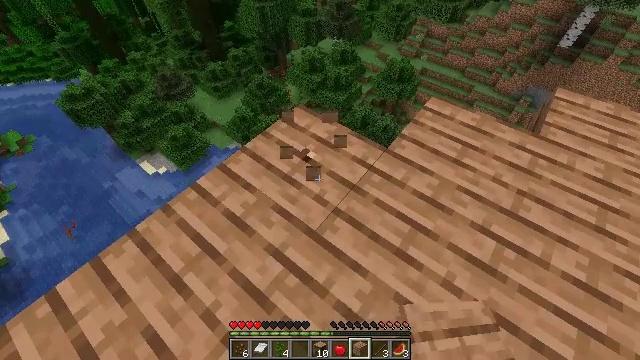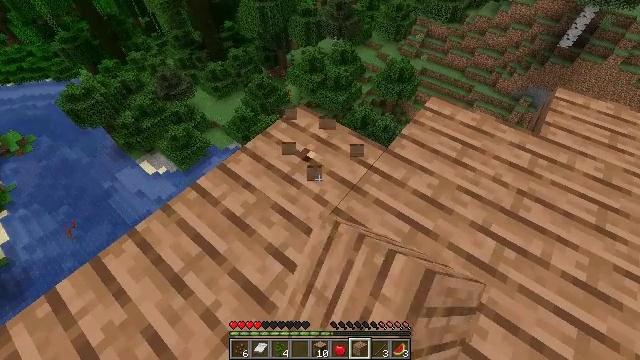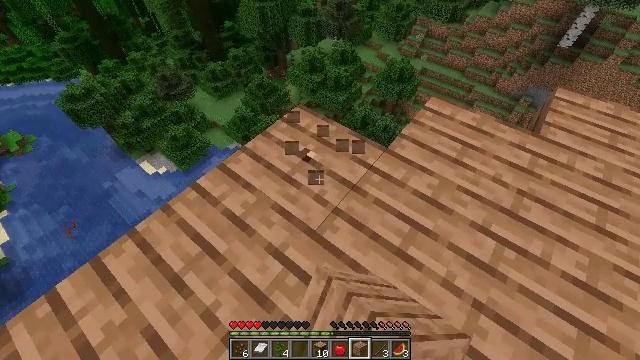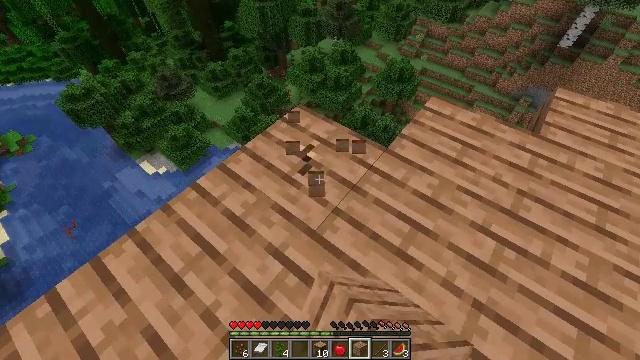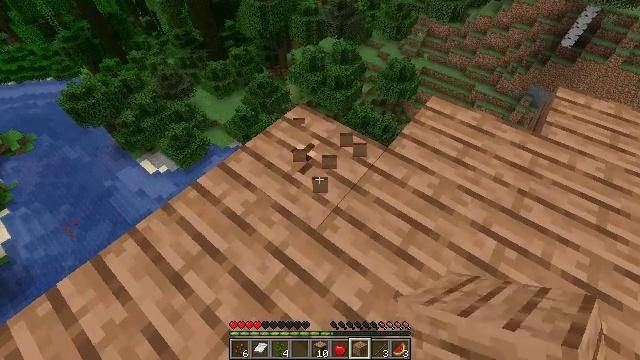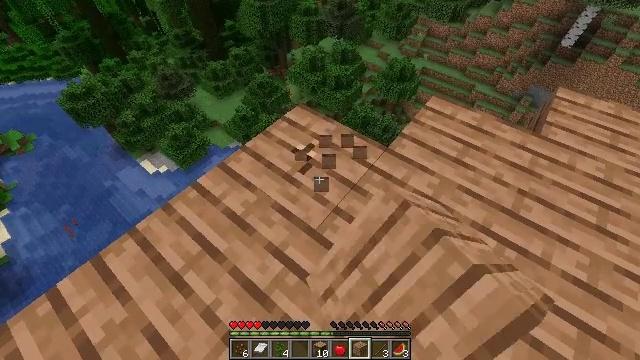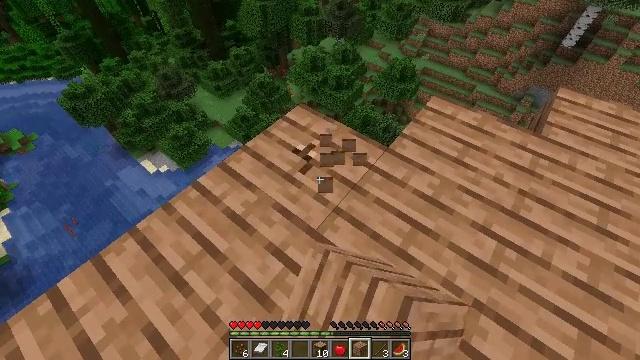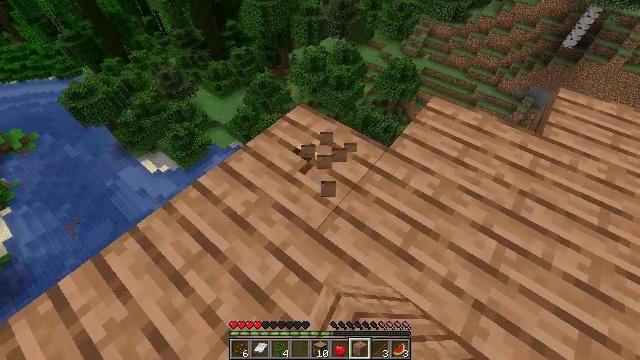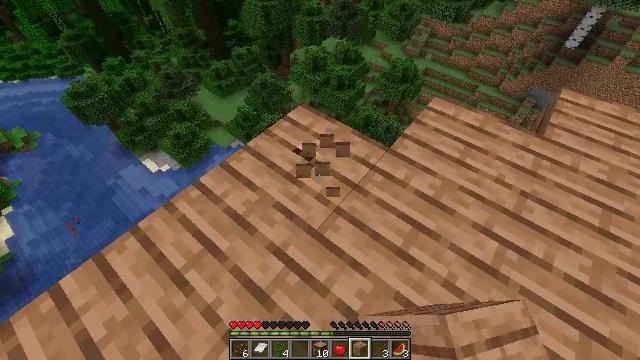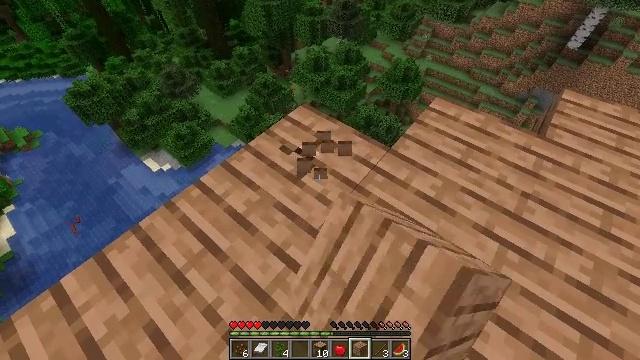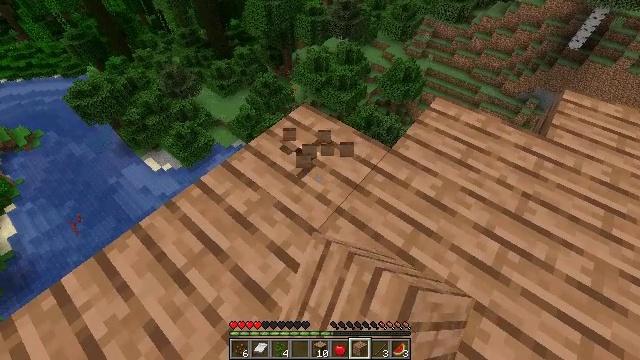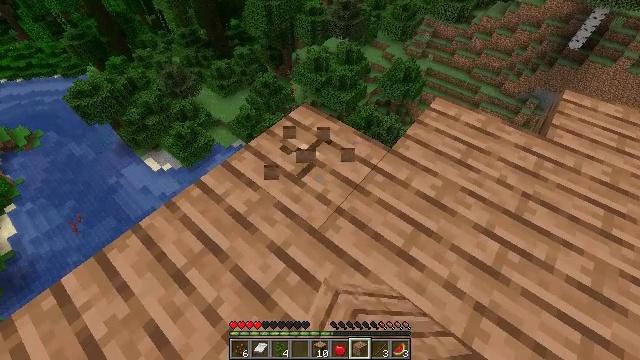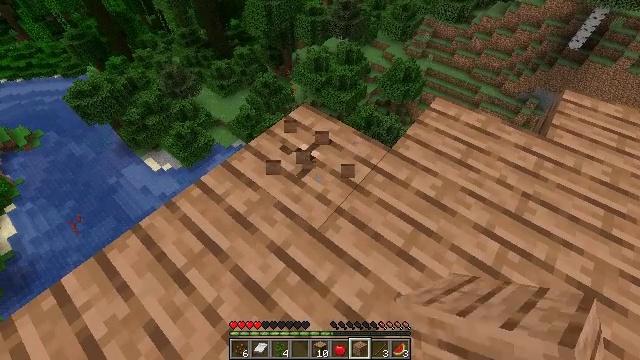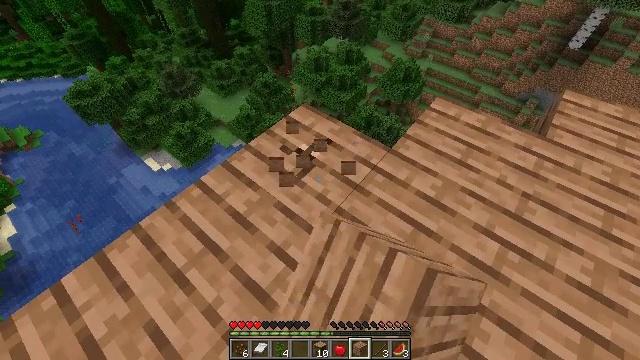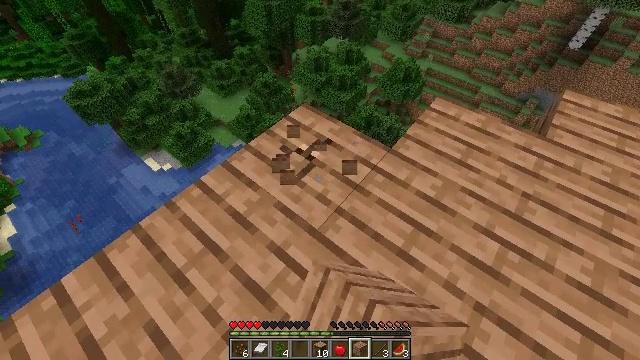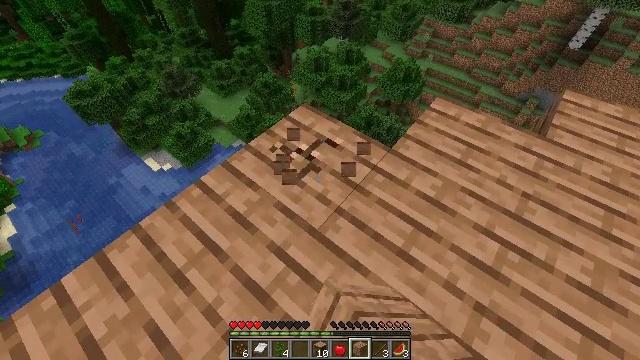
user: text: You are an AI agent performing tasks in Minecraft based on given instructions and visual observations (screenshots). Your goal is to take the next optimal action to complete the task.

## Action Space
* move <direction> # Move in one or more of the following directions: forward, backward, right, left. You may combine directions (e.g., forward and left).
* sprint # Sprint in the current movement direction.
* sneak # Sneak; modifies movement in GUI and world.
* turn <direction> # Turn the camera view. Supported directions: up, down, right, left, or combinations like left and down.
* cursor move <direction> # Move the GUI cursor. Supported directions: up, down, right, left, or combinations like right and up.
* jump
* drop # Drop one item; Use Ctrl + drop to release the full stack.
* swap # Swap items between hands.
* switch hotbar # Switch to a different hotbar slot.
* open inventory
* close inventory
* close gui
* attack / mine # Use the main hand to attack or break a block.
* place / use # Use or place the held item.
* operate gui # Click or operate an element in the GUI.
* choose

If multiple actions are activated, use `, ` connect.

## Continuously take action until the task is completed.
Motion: motion action
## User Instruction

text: Gather jungle planks for building.
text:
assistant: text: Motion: attack / mine
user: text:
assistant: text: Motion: attack / mine
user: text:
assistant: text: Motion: attack / mine
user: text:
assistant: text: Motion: attack / mine
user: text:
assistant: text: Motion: attack / mine
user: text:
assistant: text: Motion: attack / mine
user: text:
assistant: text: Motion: attack / mine
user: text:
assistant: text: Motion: attack / mine
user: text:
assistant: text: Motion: attack / mine
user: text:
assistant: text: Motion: attack / mine
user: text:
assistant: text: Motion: attack / mine
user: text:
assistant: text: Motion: attack / mine
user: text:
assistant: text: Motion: attack / mine
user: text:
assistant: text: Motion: attack / mine
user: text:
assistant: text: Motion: attack / mine
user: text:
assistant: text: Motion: attack / mine
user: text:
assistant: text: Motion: attack / mine
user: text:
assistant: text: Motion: attack / mine
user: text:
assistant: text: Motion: attack / mine
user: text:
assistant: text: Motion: move forward, attack / mine
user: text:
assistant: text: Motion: move forward, attack / mine
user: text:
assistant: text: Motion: move forward, turn down, attack / mine
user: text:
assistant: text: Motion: turn down, attack / mine
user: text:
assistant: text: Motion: turn down, attack / mine
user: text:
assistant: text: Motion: attack / mine
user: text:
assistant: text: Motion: attack / mine
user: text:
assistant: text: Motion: attack / mine
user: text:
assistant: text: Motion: attack / mine
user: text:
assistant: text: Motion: sneak, attack / mine
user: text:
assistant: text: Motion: sneak, attack / mine